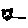
Label: cat